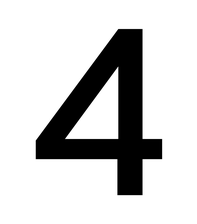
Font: InstrumentSans_Medium